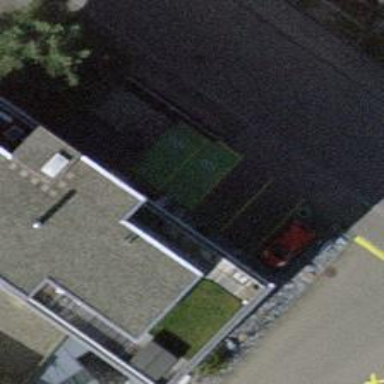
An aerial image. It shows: Charging station.